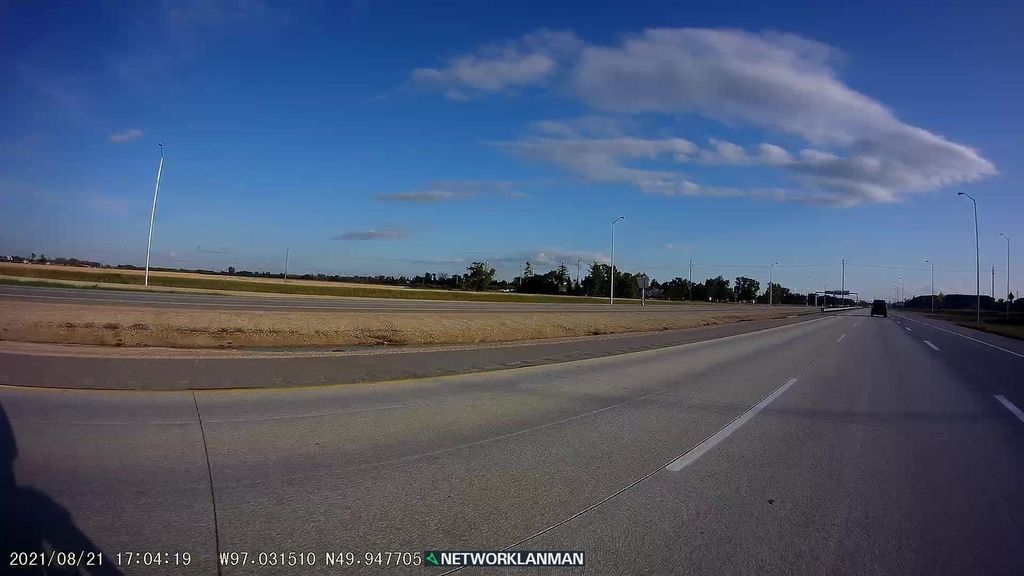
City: winnipeg